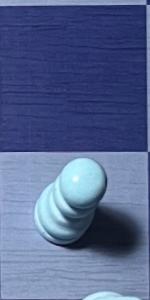
Label: Pawn_White